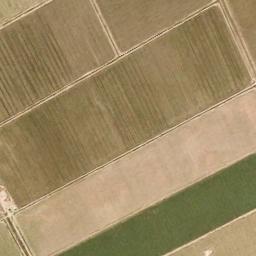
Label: rectangular_farmland